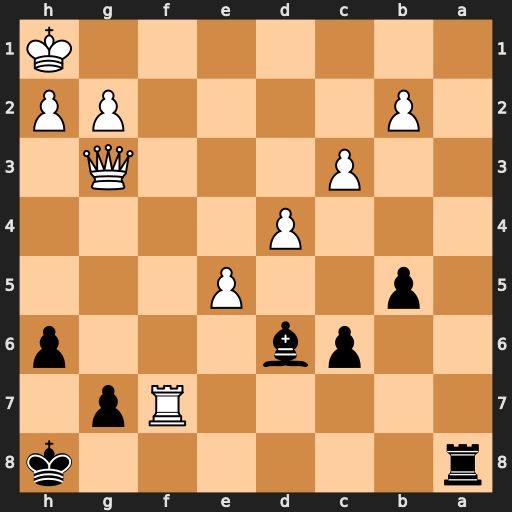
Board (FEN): r6k/5Rp1/2pb3p/1p2P3/3P4/2P3Q1/1P4PP/7K
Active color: b
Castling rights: -
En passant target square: -
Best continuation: Ra1+ Qe1 Rxe1+ Rf1 Rxf1#